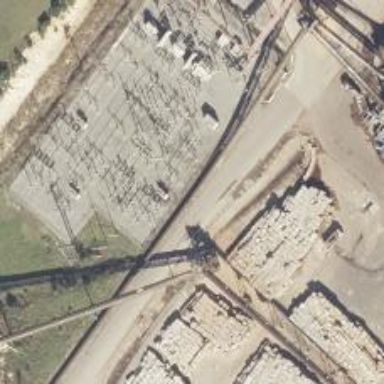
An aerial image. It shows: Switch for power supply.